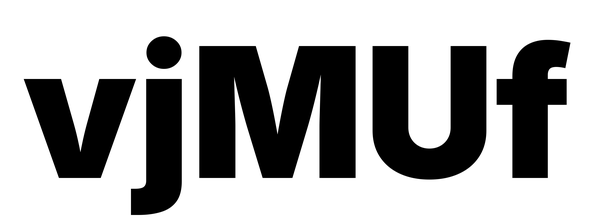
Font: Inter_Black